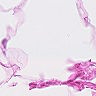
Metastatic tissue present: no